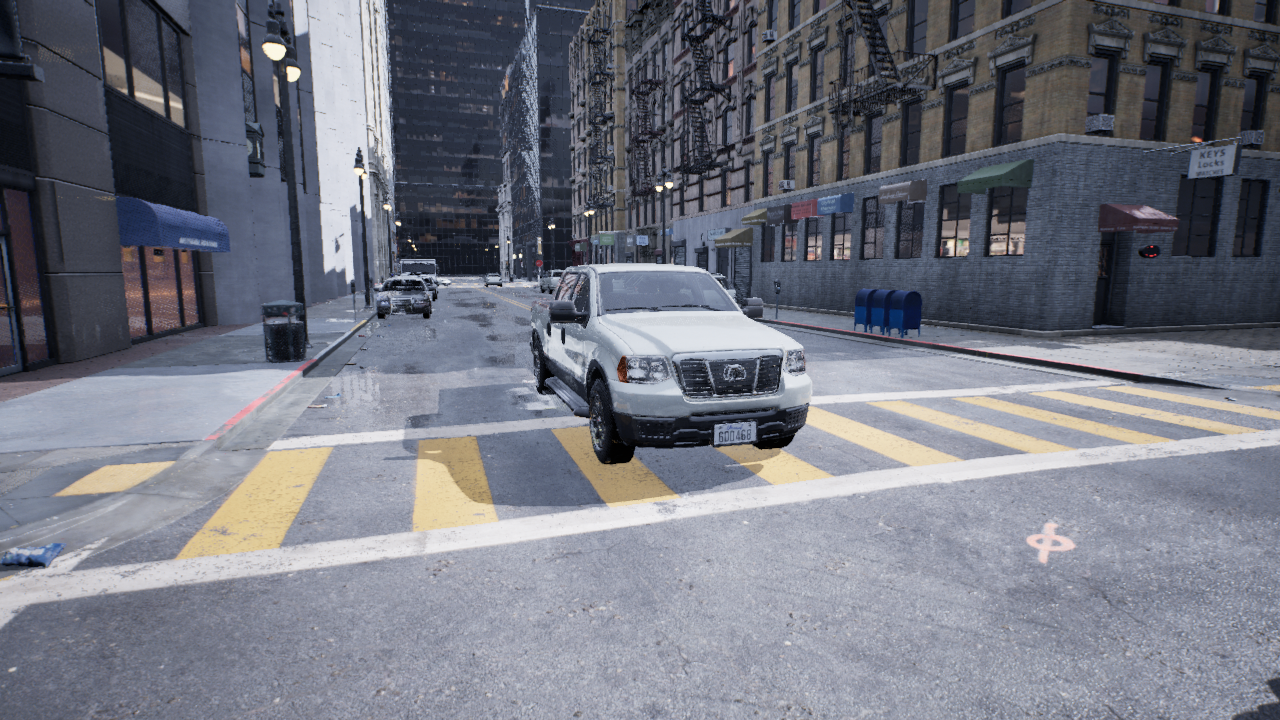
Venue: residential
Lighting: overcast
Vehicle rig: pickup